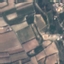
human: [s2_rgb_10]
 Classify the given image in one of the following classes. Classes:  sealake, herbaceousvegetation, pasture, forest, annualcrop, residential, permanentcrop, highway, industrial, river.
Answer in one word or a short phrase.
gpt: PermanentCrop